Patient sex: F
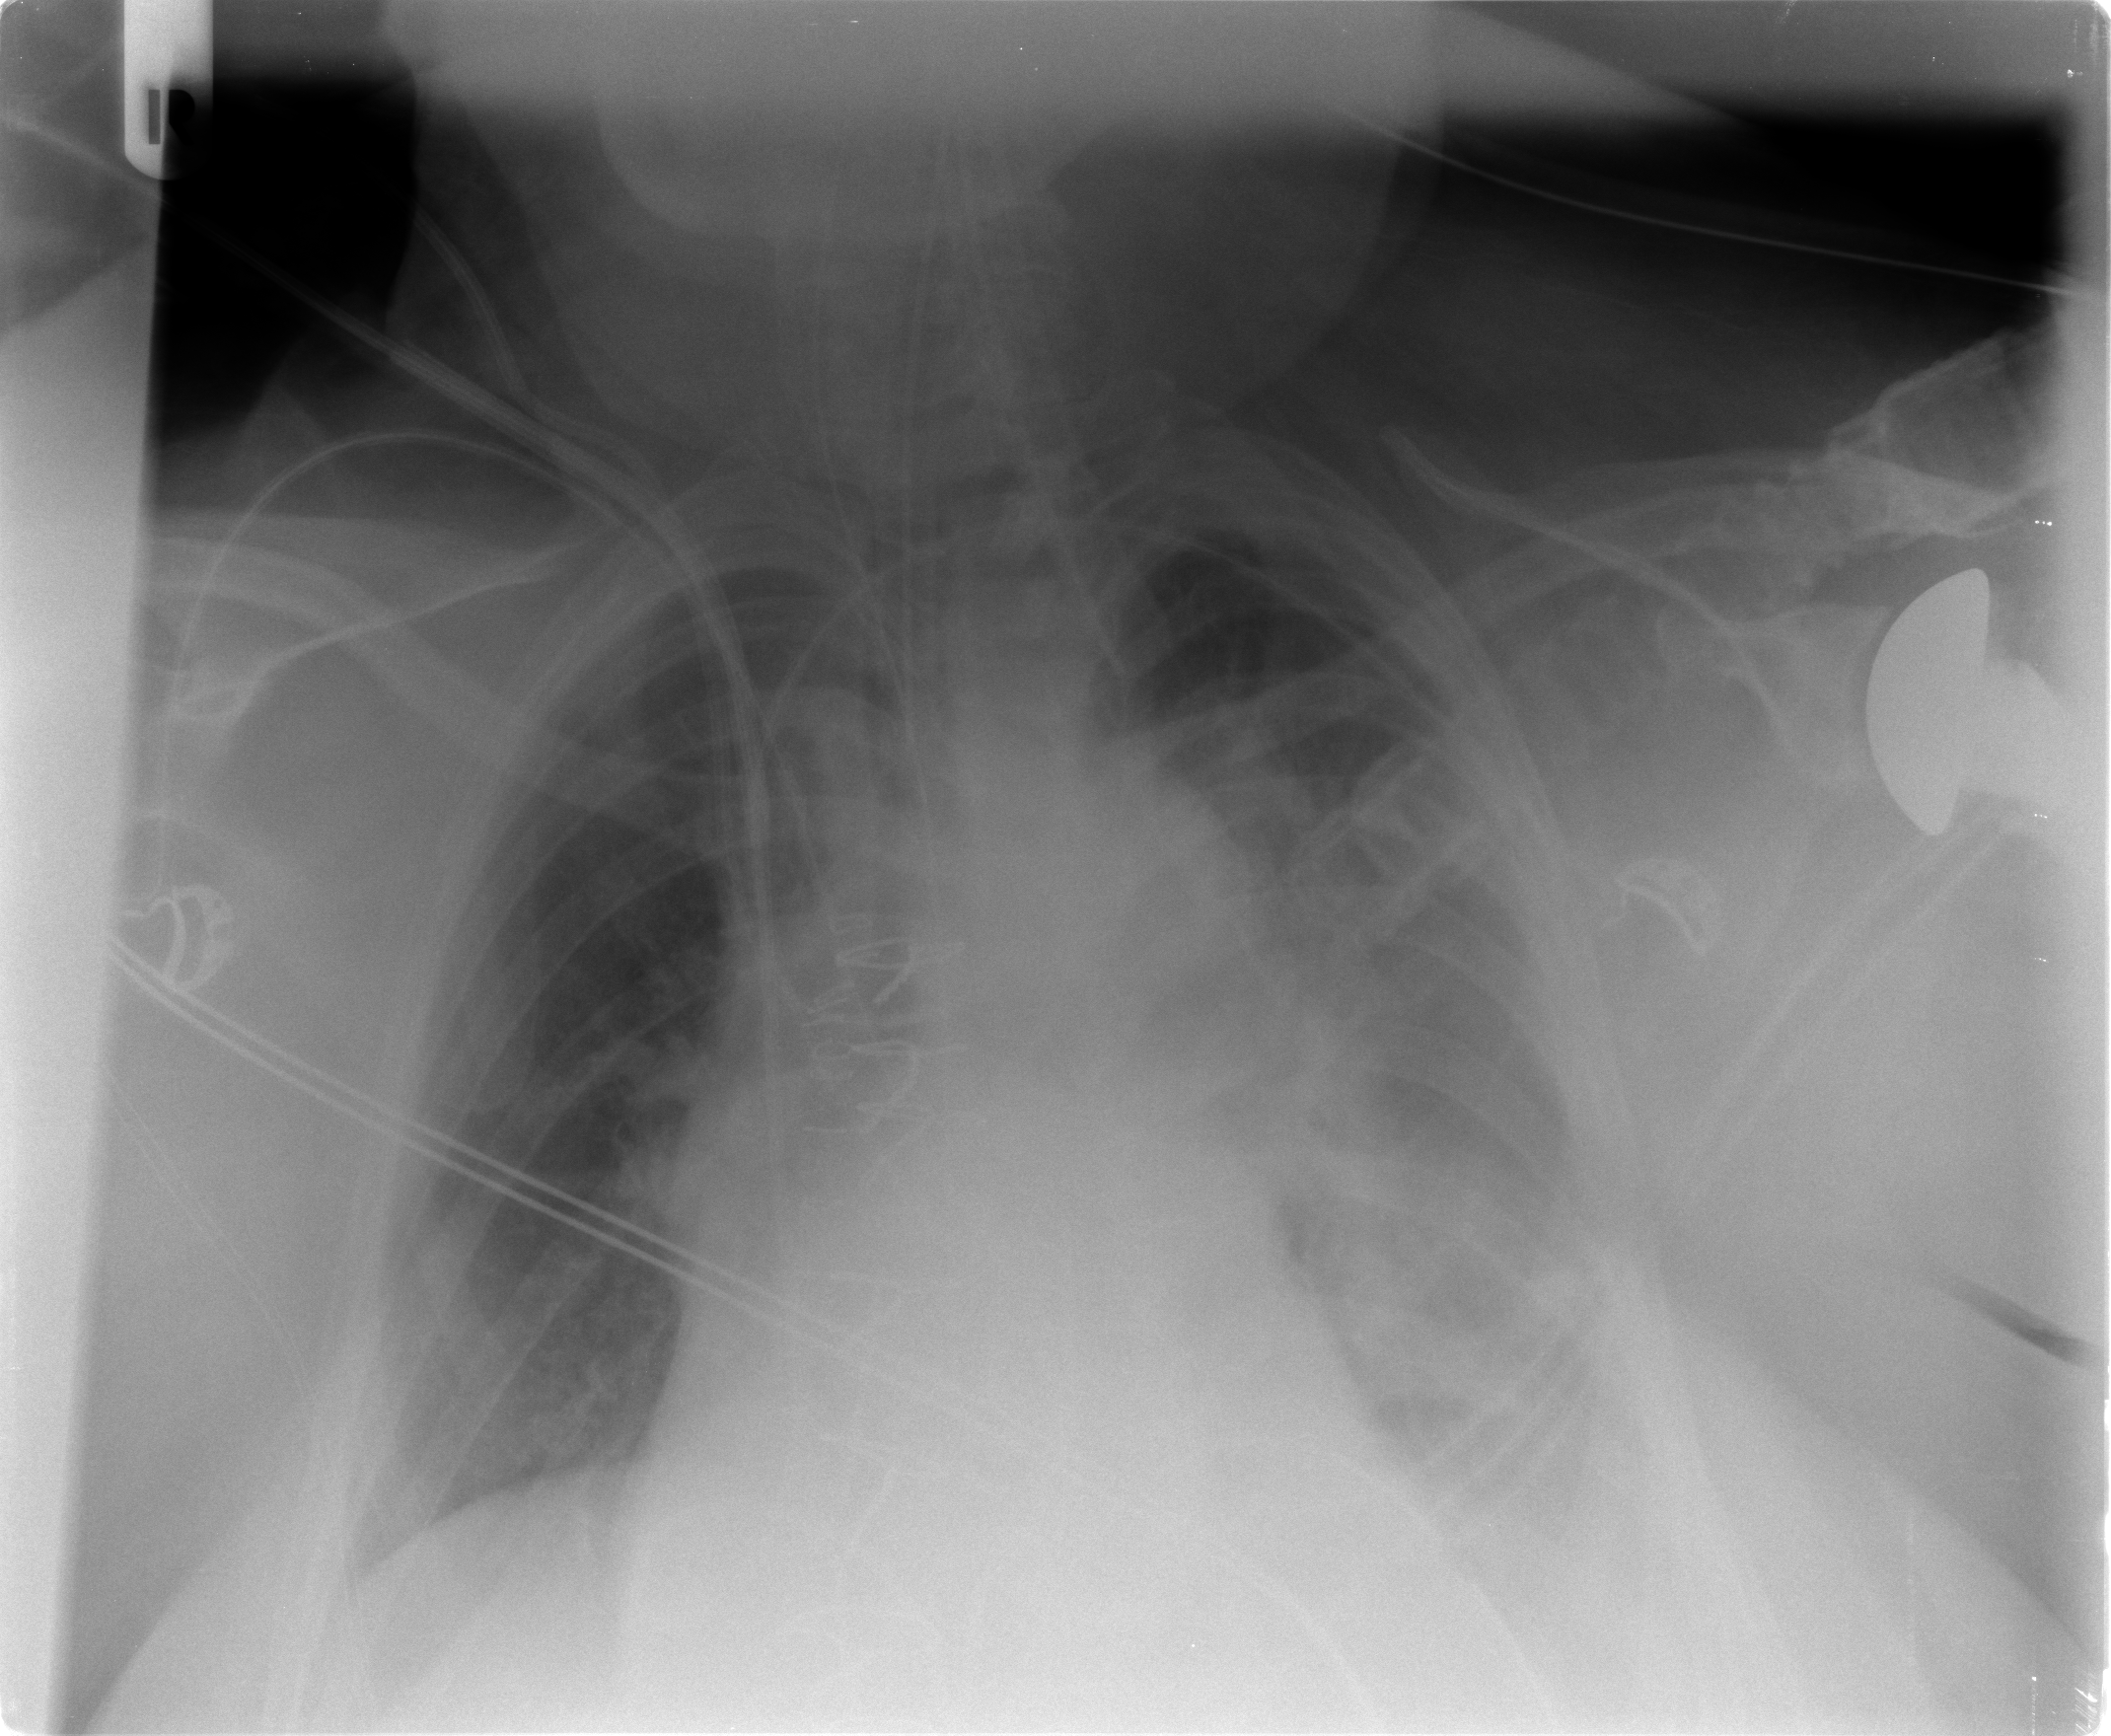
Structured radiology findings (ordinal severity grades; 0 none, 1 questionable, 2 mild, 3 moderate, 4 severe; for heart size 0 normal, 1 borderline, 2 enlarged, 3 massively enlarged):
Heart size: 2
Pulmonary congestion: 1
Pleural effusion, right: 0
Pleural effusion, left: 2
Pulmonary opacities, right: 0
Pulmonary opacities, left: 1
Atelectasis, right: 0
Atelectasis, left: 2